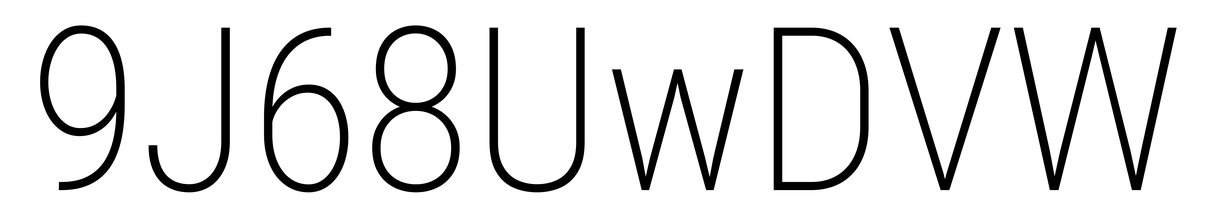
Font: Roboto_Condensed_ExtraLight